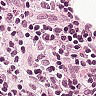
Metastatic tissue present: no